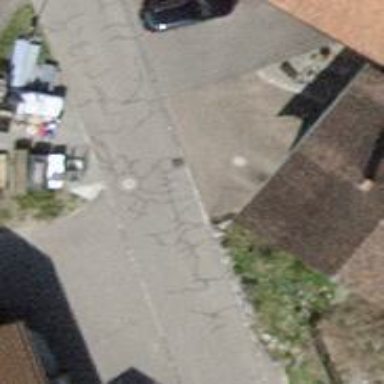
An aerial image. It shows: Residential road with compacted surface.